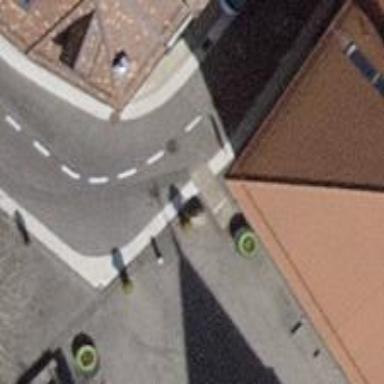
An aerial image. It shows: Rising bollard serving as barrier.